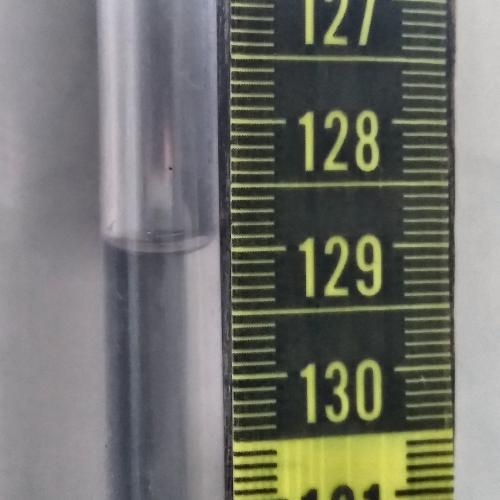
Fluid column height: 129.0 cm